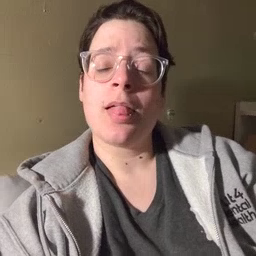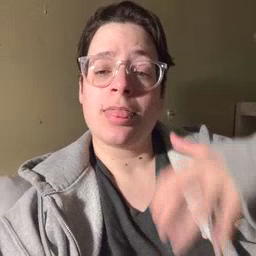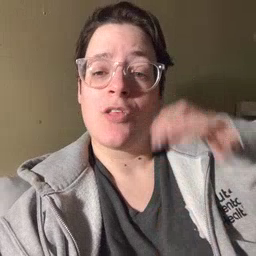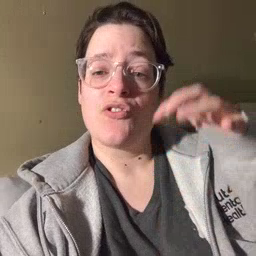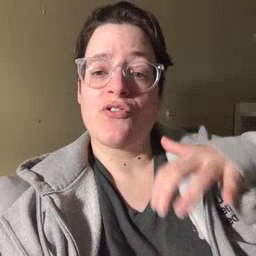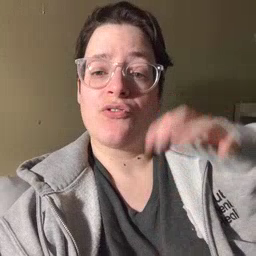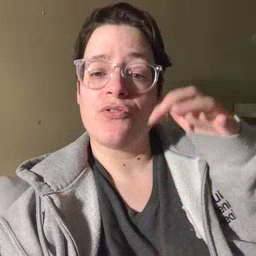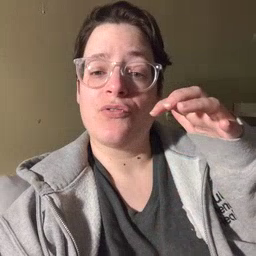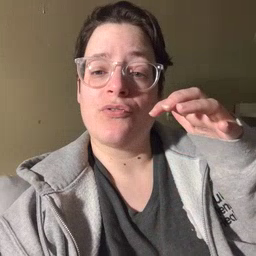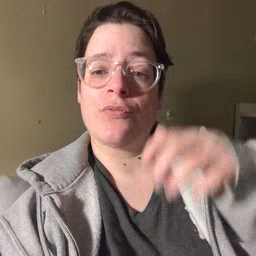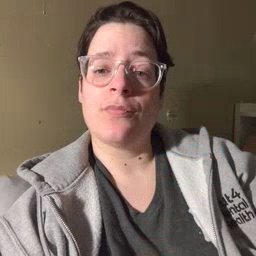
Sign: alligator